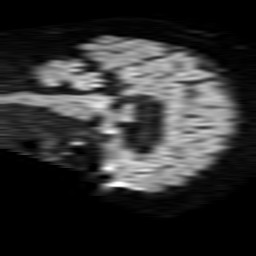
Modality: TRACE
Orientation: sagittal
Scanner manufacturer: philips
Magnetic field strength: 1.5 T
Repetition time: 3.91 s
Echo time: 0.1033 s